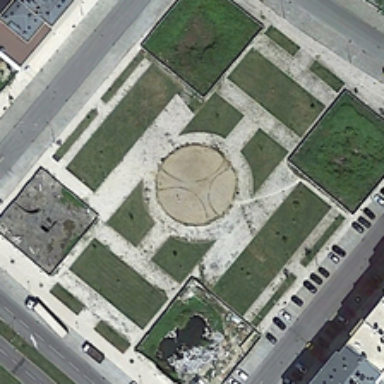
Three roads and several buildings are near a square .